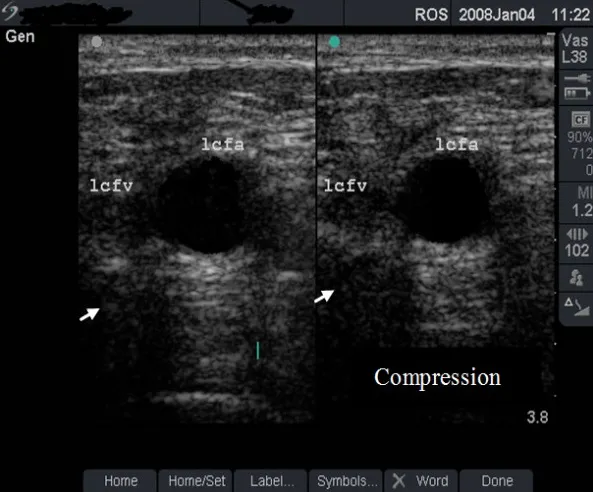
No blood flow, very severe damage (grade 4). Dual-frame image from a 37-year old groin injector (see case study E). The left femoral vein (lcfv) is small and occluded by an echogenic material (organised blood clot). Note the absence of post-acoustic shadow behind the vein (arrows). The damage was graded as very-severe (grade 4).
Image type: radiology (ultrasound)